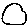
Label: circle